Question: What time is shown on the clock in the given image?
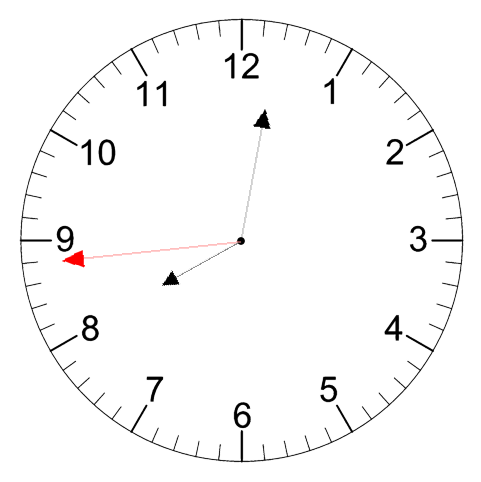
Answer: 08:01:44